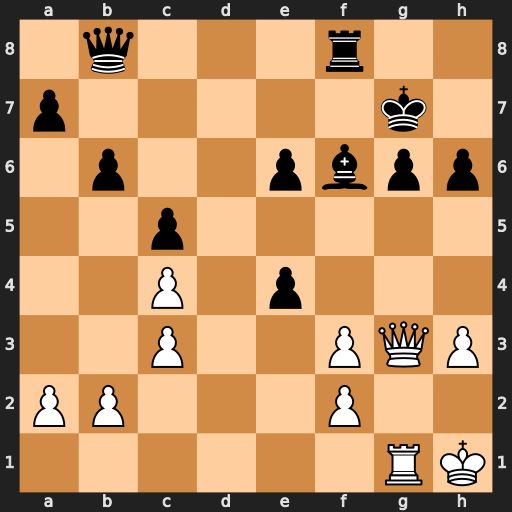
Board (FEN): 1q3r2/p5k1/1p2pbpp/2p5/2P1p3/2P2PQP/PP3P2/6RK
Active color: w
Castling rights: -
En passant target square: -
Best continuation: Qxg6+ Kh8 Qxh6#